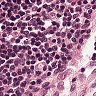
Metastatic tissue present: no